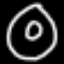
Label: donut